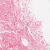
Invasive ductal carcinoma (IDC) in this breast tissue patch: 0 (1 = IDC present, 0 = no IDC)